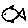
Label: fish